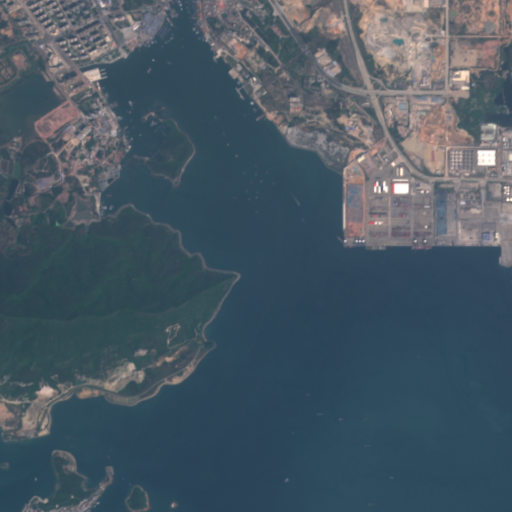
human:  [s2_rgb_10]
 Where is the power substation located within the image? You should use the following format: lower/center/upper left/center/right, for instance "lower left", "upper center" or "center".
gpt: The power substation is located in the upper right of the image.
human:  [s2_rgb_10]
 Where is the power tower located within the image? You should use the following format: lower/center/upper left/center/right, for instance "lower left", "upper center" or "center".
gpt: The power tower is located in the upper right of the image.
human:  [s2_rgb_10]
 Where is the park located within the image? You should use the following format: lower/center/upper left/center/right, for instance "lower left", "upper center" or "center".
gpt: There is no park in the image.